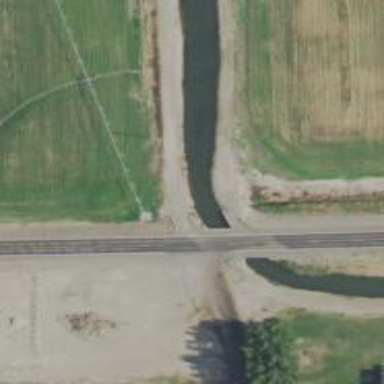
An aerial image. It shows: Canal.